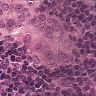
Metastatic tissue present: yes